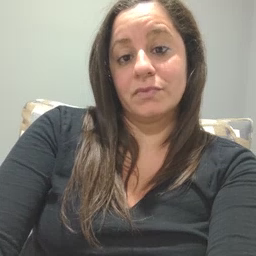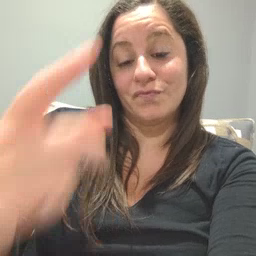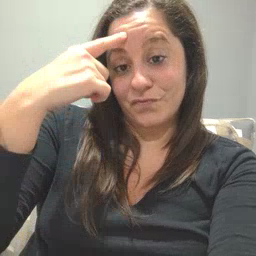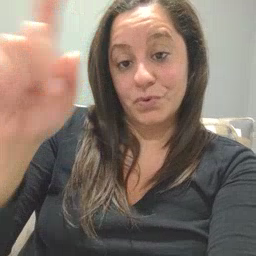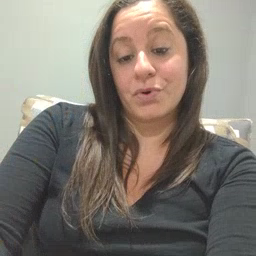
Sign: for